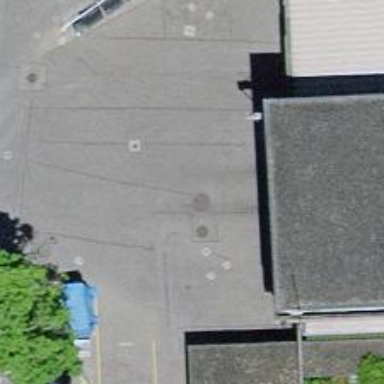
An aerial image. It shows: Maintenance depot.